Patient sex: F
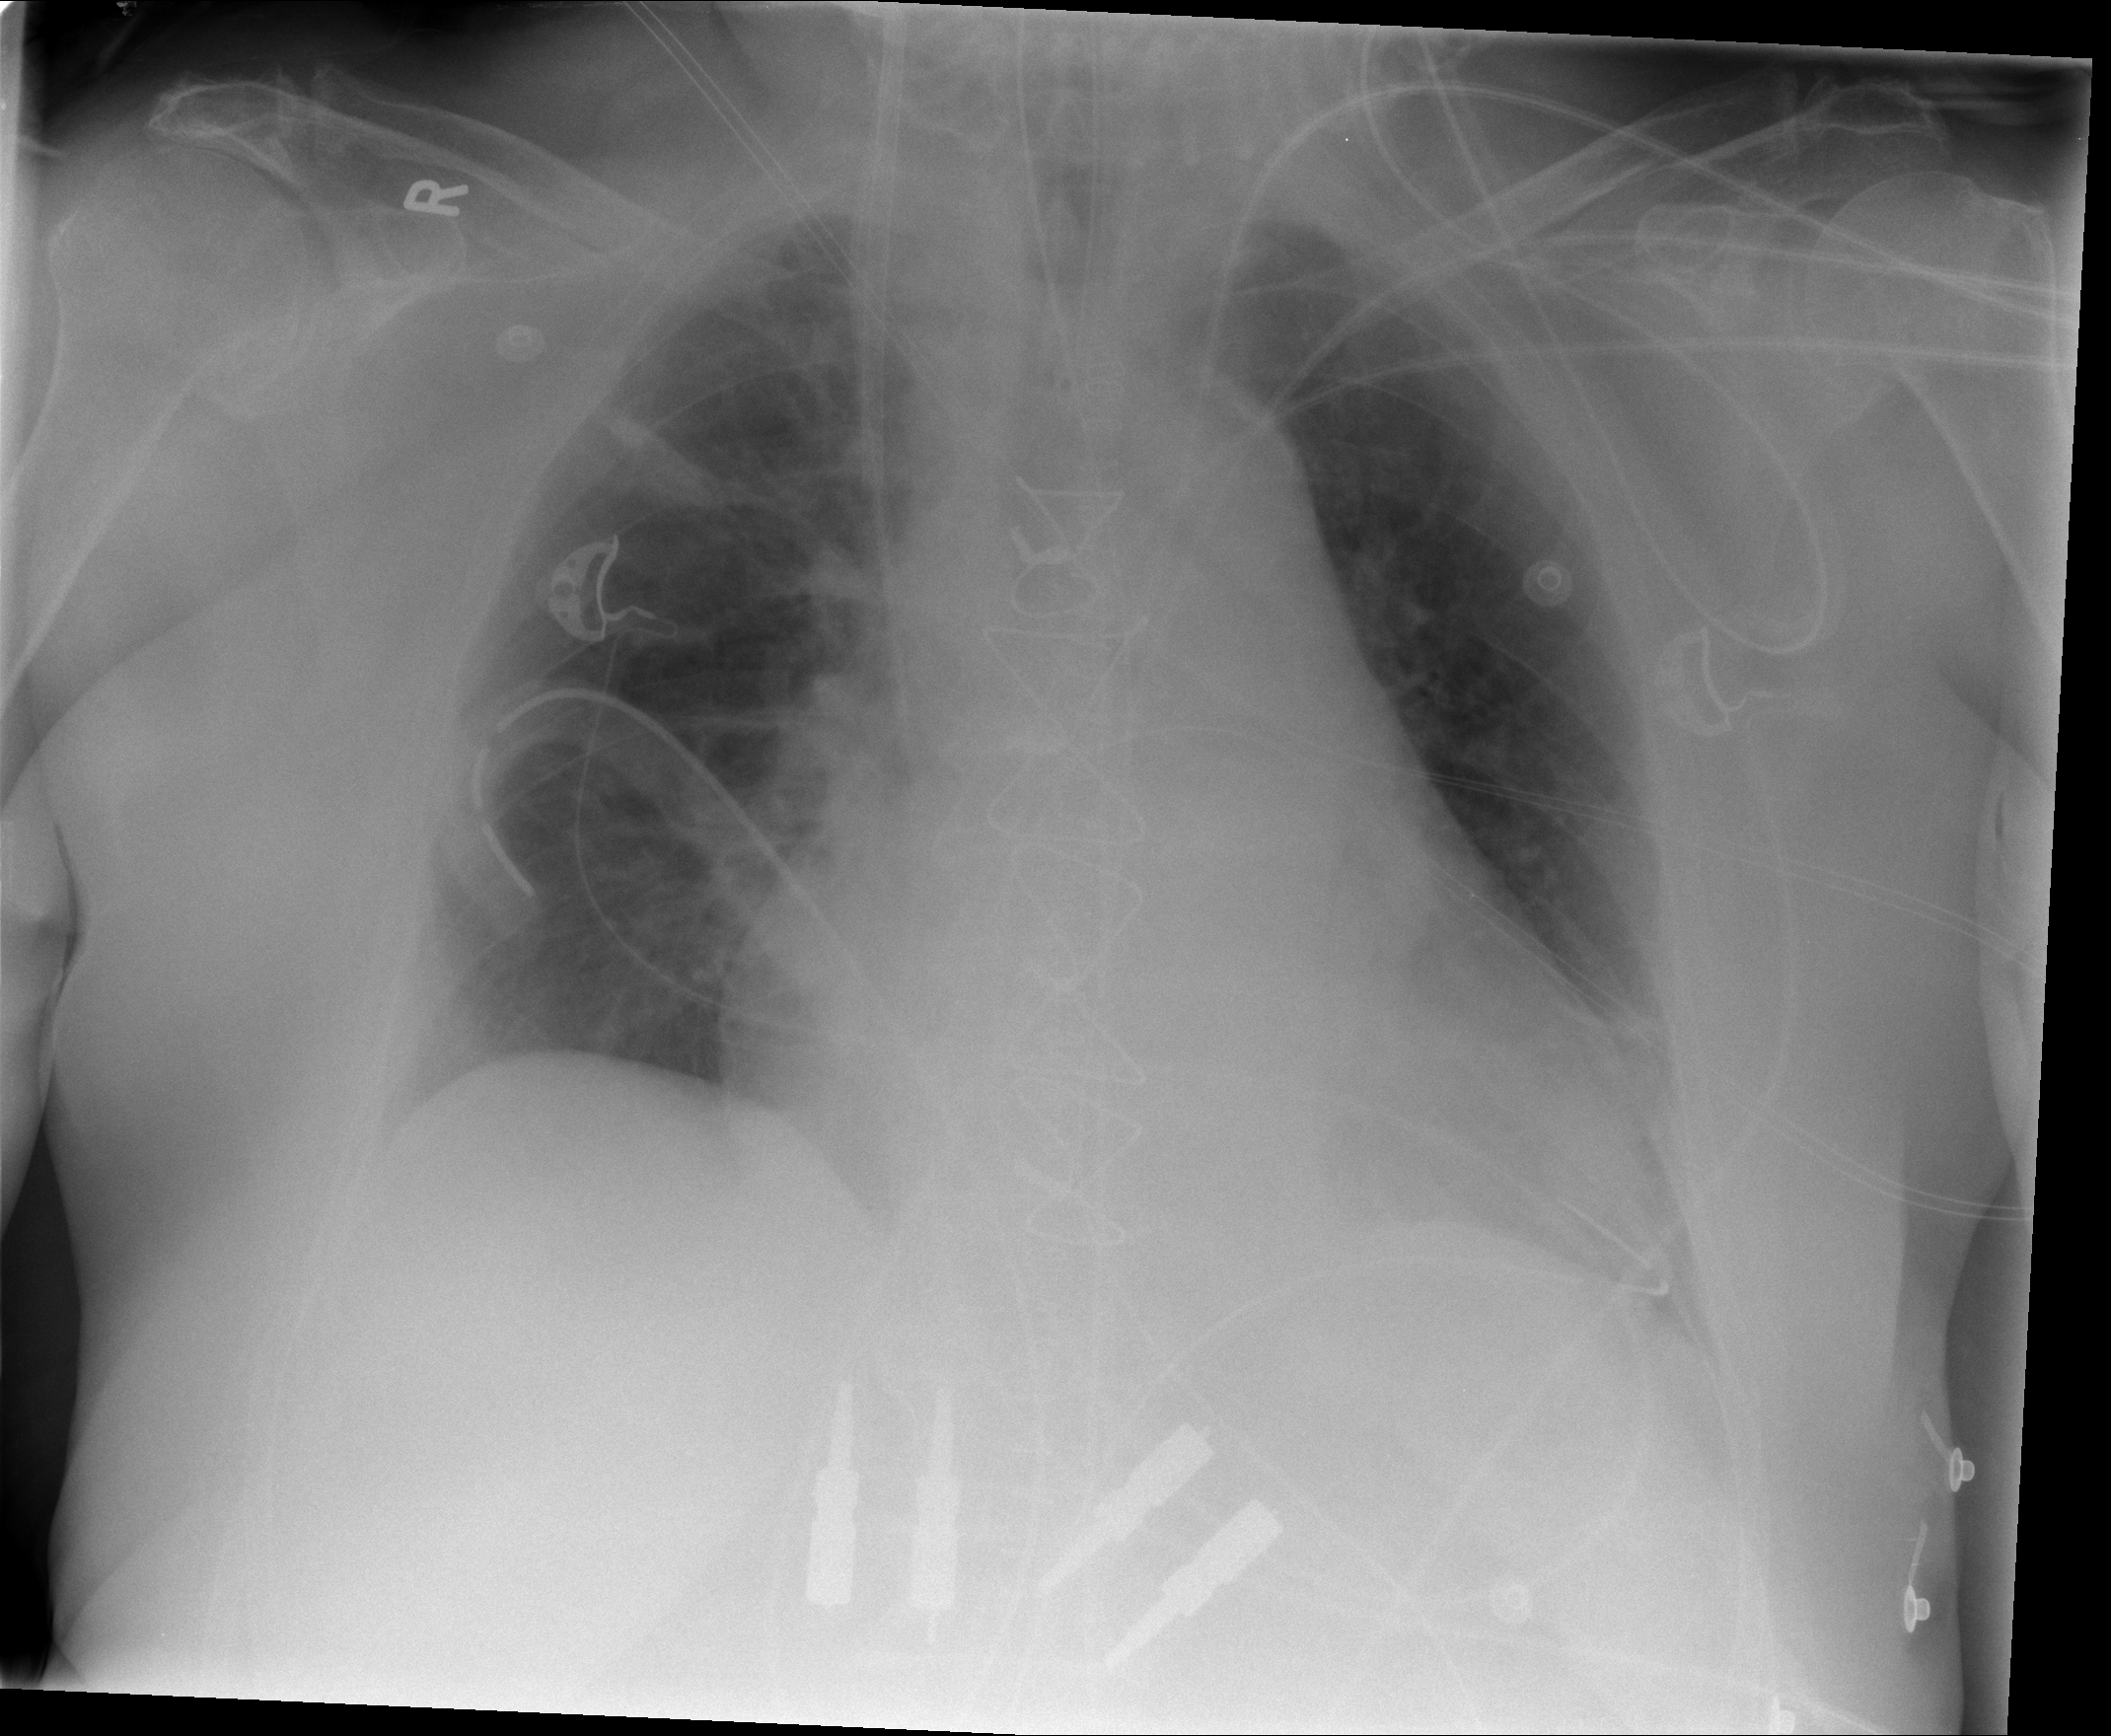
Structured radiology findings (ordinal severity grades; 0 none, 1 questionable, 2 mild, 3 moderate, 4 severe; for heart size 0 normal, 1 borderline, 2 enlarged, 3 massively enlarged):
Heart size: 2
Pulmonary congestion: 0
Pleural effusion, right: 0
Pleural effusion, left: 1
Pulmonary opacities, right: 0
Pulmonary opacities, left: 0
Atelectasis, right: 2
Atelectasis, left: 2